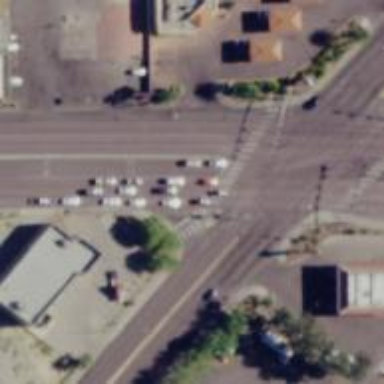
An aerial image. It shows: Solid stop line on the road.